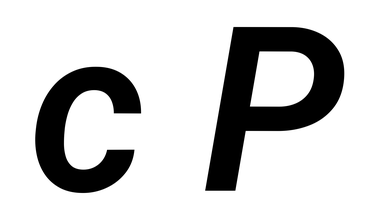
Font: Roboto-Italic_SemiBold_Italic